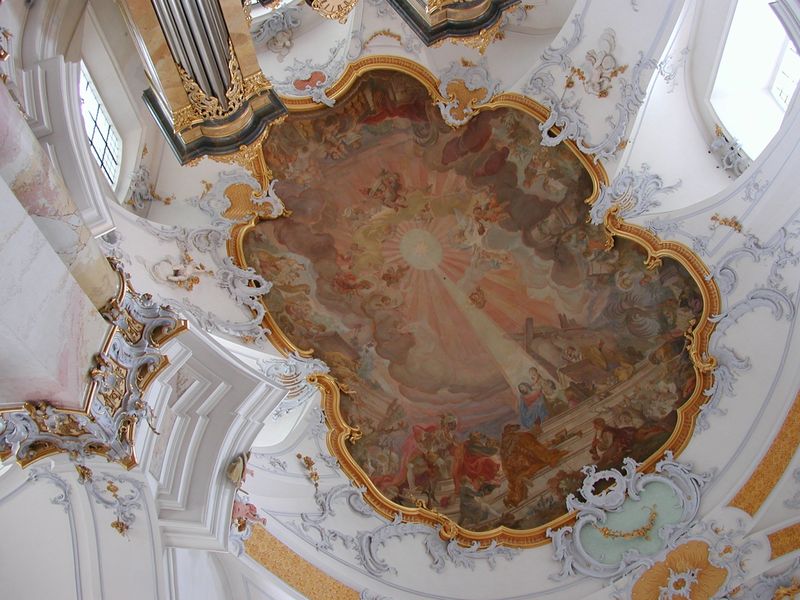
Titel: Wallfahrtskirche Vierzehnheiligen
Künstler: Balthasar Neumann
Standort: Vierzehnheiligen, St. Mariä Himmelfahrt (EU - D - Bayern)
Schlagwörter: gott, himmel, weiß, wolken, fenster, licht, marmor, säulen, malerei, wand, bild, goldrahmen, kirche, sonne, gold, decke, engel, kuppel, ornamente, verzierung, stuck, foto, oben, kreuz, gebet, lorbeer, orgel, jesus, heilige, fresko, verzierungen, heiliger geist, deckenfreske, deckenmalerei in säckinger, barocke wandgemälde